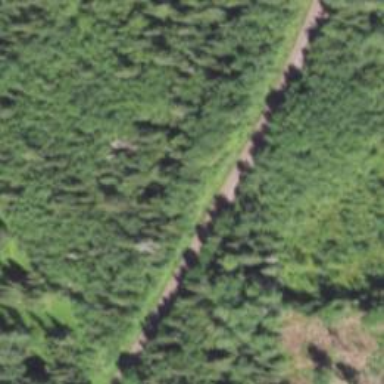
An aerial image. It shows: Abandoned railway adjacent to unclassified road.